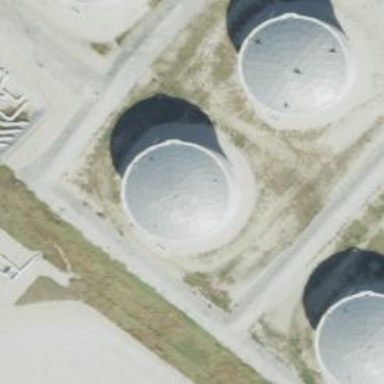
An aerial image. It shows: Storage tank which is man-made.